Question: First, is it possible to create inputs like this with textarea or other element?

And how could generate infinite numbers with jquery? (adding and subtracting)
I hope your help
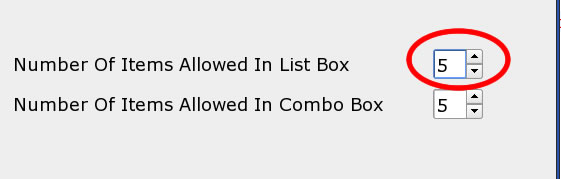
Answer: This is called a "spinner" control and is not a native HTML object. You need to use JavaScript to make this work.
There are <URL> for jQuery that can do this for you.
Basically it's a textbox with two links beside it. Scripting handles the rest.